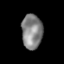
Tissue: lung
Cell type: Others
Senescence score: 0.1986
Nuclear area (px): 698
Mean DAPI intensity: 132.463